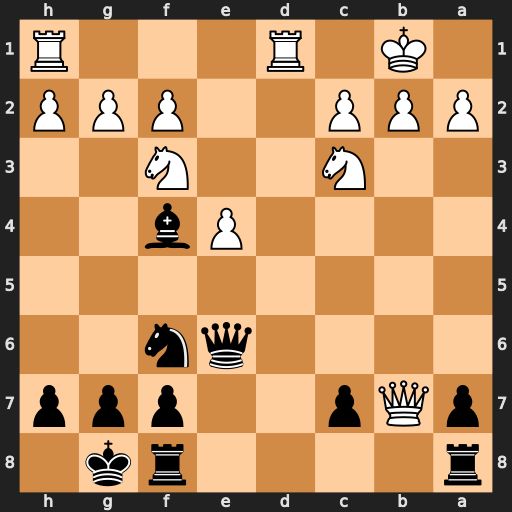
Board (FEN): r4rk1/pQp2ppp/4qn2/8/4Pb2/2N2N2/PPP2PPP/1K1R3R
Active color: b
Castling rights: -
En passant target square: -
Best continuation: Rfb8 Qxa8 Rxa8